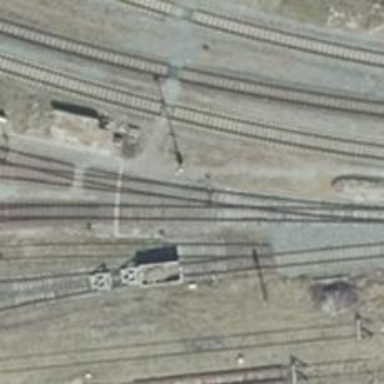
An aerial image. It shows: Railway switch.